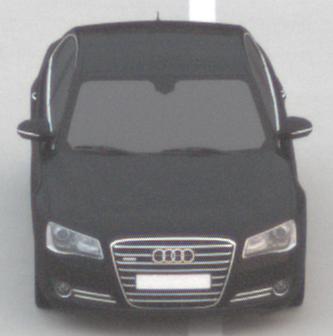
Make: Audi
Model: A8 D4
Model produced from: 2009
Model produced until: 2017
Doors: 4
Color: black
Road condition: dry road
Daytime: sunrise or sunset
Contrast: low contrast